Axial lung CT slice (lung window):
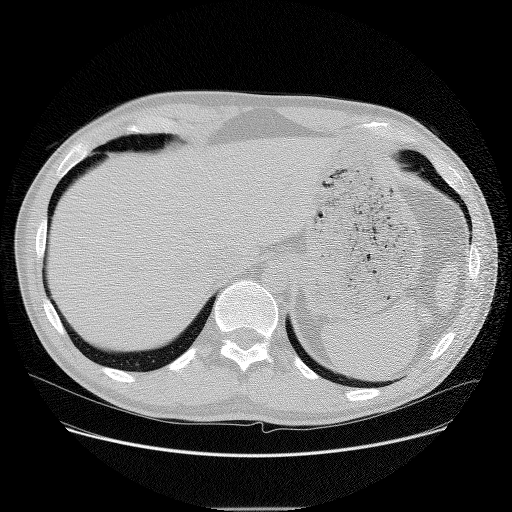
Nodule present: no